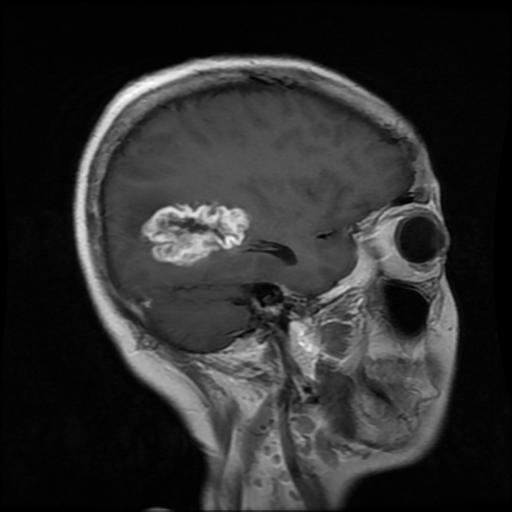
Label: glioma